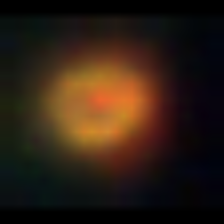
Taxon: NanoPlankton
Group: Other